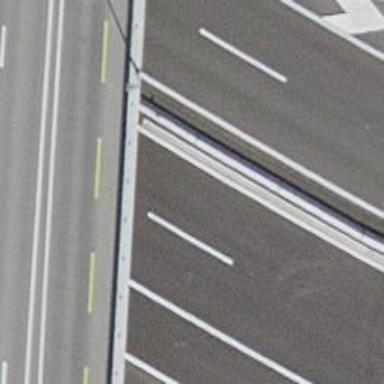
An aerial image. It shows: Motorway junction.